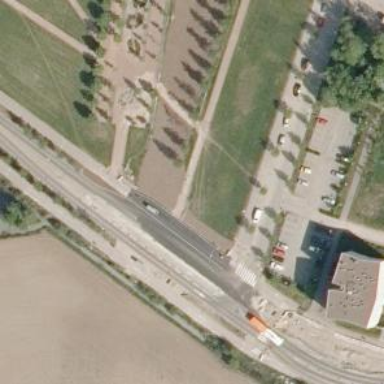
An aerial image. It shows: Footway.